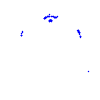
Particle: pion